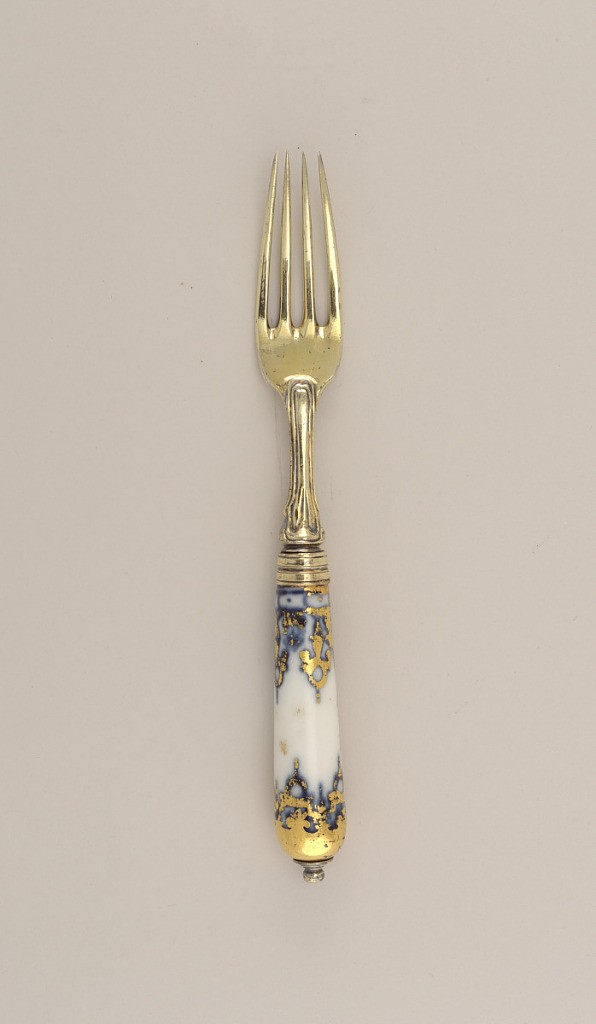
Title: Fork and Knife with Porcelain Handles
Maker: Meissen Porcelain Manufactory, German, active from 1710 to the present
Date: mid- 18th–18th century
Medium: hard paste porcelain, vitreous enamel, gold, steel
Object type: fork and knife
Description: Knife (a): steel blade with up-curved tip with tapering tubular porcelain handle with blue arabesques on a white ground with painted gilt decoration; fork (b): four tine silver gilt with tapering tubular porcelain handle with blue arabesques on a white ground with painted gilt decoration.